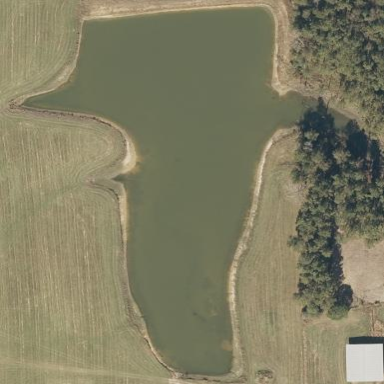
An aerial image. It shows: Pond surrounded by natural water.